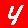
Digit: 4